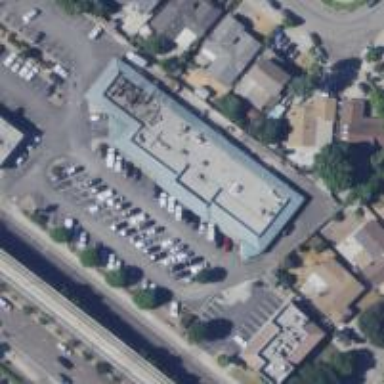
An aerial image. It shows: Convenience shop.